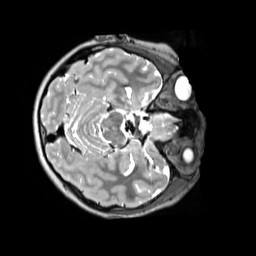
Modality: T2w
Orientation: axial
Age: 12
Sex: male
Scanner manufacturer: siemens
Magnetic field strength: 3 T
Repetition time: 3.2 s
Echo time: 0.408 s